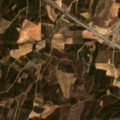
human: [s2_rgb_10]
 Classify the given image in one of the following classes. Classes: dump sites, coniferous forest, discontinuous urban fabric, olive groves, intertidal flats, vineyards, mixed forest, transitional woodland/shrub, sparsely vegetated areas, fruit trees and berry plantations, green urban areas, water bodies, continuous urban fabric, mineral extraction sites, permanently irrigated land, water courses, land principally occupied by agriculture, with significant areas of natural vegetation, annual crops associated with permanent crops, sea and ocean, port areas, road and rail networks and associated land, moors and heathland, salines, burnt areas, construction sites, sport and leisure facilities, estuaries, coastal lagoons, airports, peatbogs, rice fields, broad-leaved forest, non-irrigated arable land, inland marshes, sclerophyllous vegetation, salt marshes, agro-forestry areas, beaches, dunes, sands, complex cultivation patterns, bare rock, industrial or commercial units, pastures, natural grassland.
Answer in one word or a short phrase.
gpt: land principally occupied by agriculture, with significant areas of natural vegetation, transitional woodland/shrub